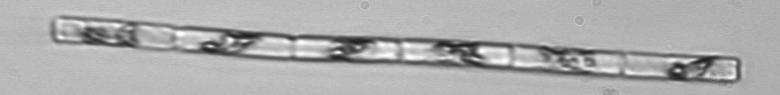
Label: Guinardia_delicatula